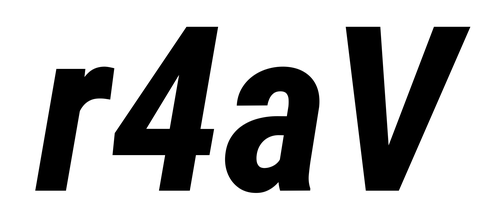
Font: Roboto-Italic_Condensed_Bold_Italic